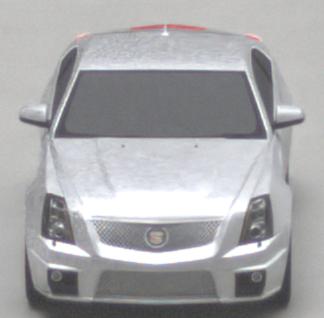
Make: Cadillac
Model: CTS-V
Detailed model: CTS-V (II) Limousine
Model produced from: 2008/11
Model produced until: 2010/12
Doors: 4
Color: white
Road condition: dry road
Daytime: midday
Contrast: medium contrast